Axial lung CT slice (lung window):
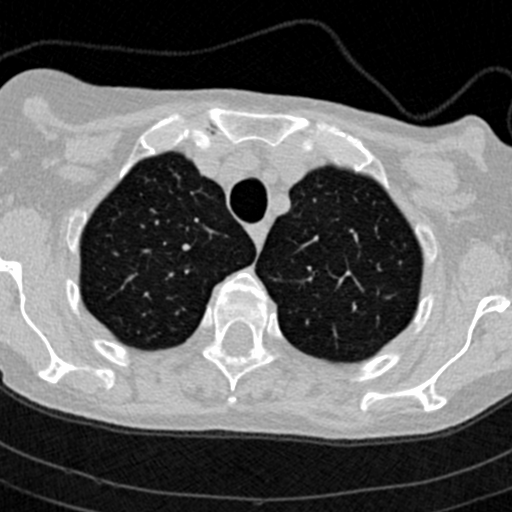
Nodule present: no